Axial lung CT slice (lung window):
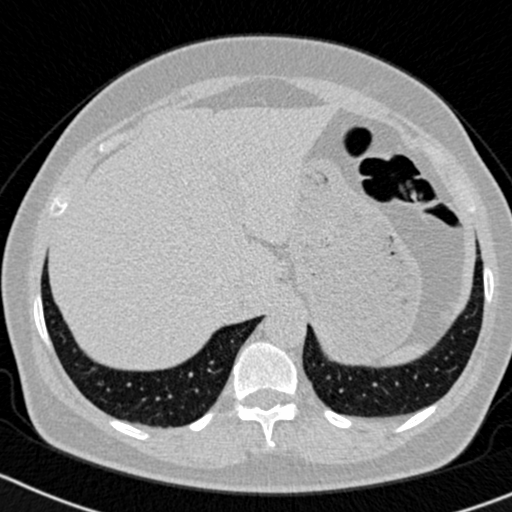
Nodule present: no